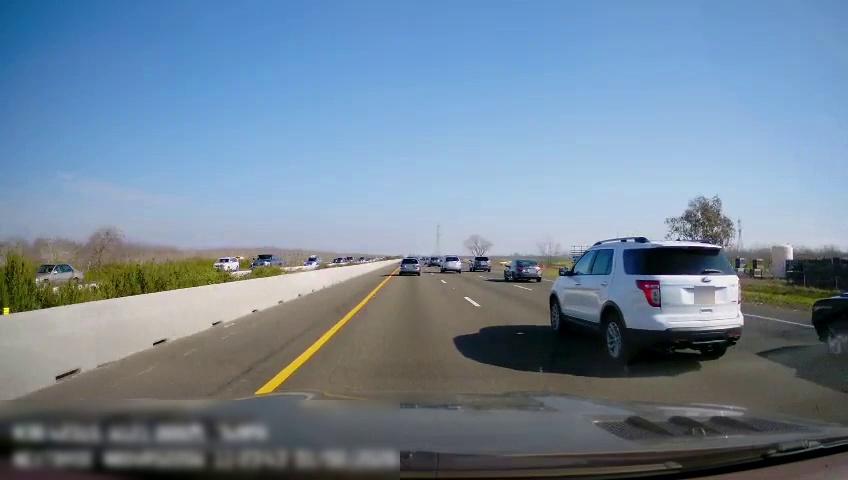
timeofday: Day
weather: Sunny
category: Drivable Space
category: Vehicles | Car
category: Vehicles | SUV
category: Vehicles | Car
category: Vehicles | Car
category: Vehicles | Car
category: Vehicles | SUV
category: Vehicles | SUV
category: Vehicles | SUV
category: Vehicles | SUV
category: Vehicles | SUV
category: Vehicles | SUV
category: Lanes | Current Lane
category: Lanes | Current Lane
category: Lanes | Alternate Lane
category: Lanes | Alternate Lane